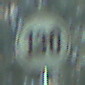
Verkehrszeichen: EndeGeschwindigkeit130
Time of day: MorningAfternoon
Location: Outdoor (Nature)
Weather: Clear
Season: NotSpecified
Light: Natural